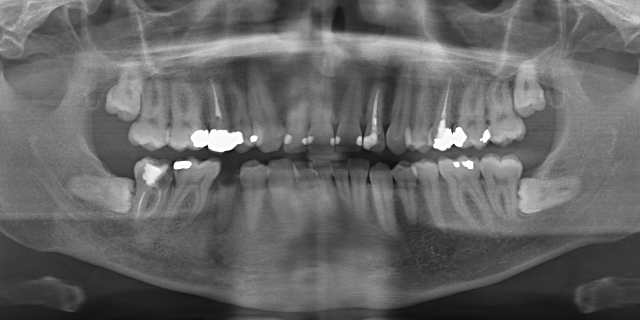
adult